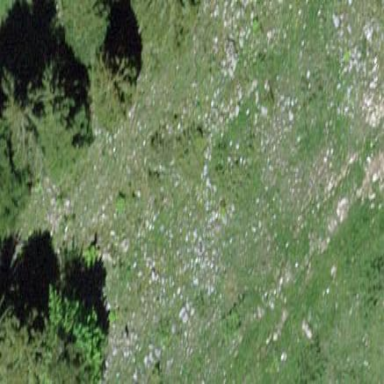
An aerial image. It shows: Forest with evergreen needle-leaved trees.